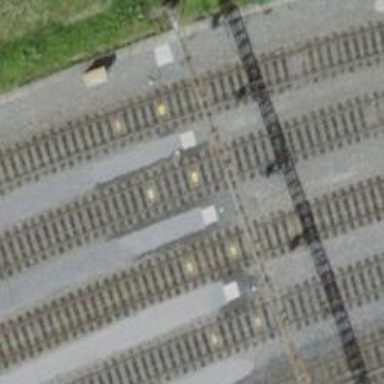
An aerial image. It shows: Railway signal.